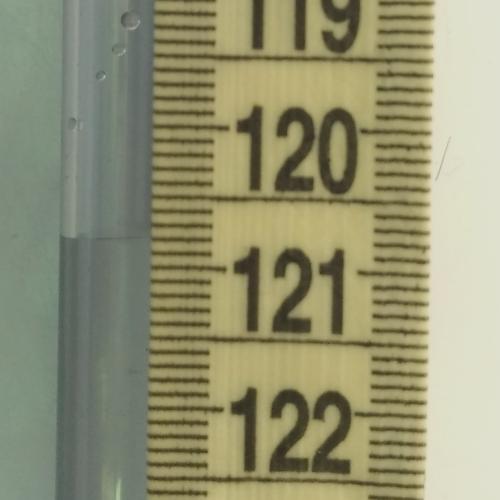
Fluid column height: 120.8 cm